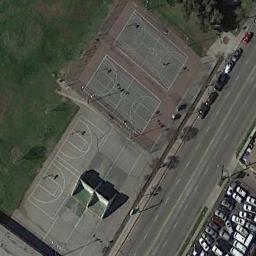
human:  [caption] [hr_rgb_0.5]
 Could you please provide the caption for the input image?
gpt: There are two basketball courts between a road and the grass .

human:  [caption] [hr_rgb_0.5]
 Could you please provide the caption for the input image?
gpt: The basketball court on the lawn is next to the road,With a parking lot nearby .

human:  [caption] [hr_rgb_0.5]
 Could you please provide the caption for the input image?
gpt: Some people are playing on the basketball court .

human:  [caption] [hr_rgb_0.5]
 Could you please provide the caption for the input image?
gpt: Four basketball courts next to a road and a parking lot on the other side of the road .

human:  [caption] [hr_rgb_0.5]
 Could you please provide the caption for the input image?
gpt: Many cars are in the parking lot next to two basketball courts .